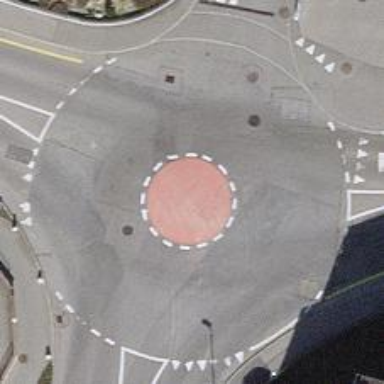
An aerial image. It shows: Mini roundabout on the road.